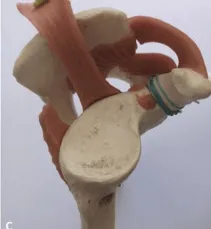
Lateral view.
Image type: radiology (ct)